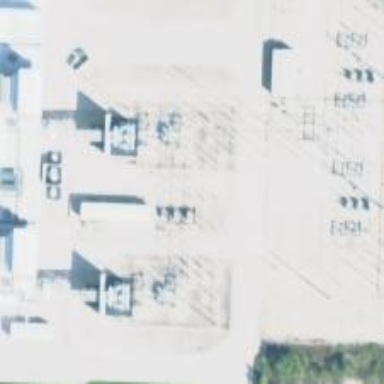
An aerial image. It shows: Switch used for power control.